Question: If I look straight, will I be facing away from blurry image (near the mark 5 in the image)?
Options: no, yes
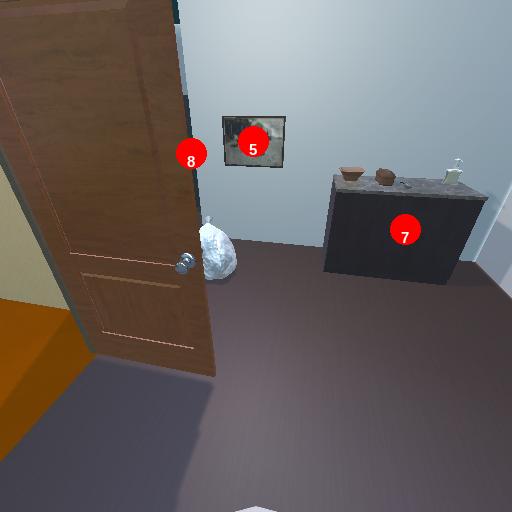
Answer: no